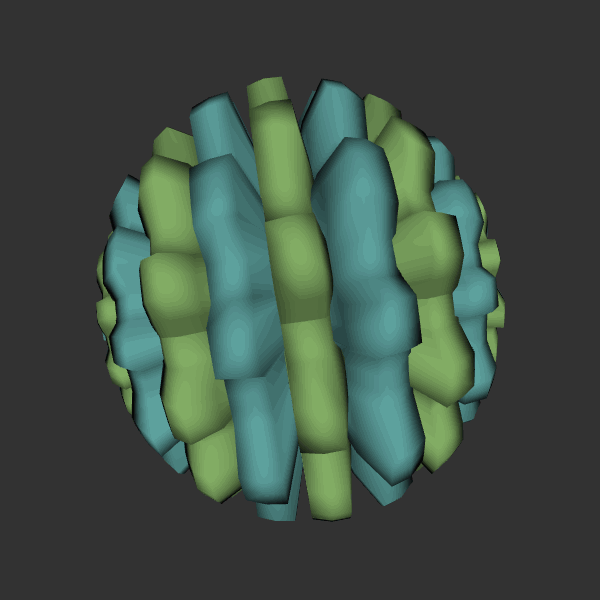
Background: dark